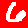
Digit: 6